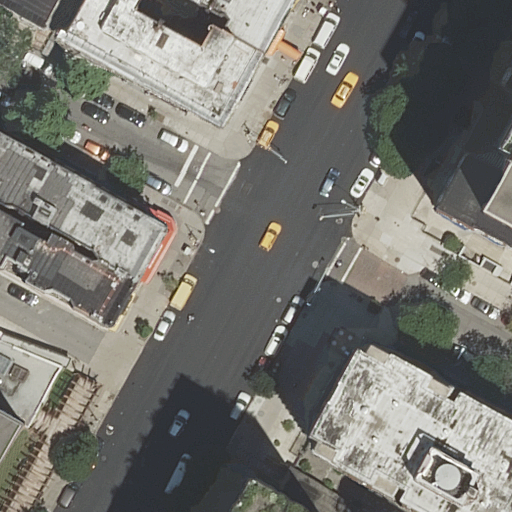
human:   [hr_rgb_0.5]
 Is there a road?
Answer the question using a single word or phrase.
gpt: yes

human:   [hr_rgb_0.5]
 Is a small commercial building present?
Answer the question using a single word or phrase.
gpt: no

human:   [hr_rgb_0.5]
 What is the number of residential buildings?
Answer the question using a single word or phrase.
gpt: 9

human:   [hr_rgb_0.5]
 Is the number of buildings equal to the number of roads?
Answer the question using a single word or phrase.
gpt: no

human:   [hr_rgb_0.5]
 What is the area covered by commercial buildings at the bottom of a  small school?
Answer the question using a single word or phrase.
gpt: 0m2

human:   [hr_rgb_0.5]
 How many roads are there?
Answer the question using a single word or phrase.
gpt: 4

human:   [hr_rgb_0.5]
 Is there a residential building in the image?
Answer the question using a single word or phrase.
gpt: yes

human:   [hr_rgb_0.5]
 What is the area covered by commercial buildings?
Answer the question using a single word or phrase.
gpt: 0m2

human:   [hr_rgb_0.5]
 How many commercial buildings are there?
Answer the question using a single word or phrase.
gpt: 0

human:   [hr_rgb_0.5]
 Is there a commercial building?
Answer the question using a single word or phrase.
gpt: no

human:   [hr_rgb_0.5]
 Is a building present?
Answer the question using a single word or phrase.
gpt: yes

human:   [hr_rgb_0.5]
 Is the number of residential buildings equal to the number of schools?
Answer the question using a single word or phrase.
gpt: no

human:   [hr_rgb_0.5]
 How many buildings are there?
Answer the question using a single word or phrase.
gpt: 9

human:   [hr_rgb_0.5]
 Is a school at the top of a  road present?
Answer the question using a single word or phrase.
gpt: no

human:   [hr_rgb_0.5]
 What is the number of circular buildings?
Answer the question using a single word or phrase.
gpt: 0

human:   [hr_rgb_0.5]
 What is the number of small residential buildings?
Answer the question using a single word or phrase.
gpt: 2

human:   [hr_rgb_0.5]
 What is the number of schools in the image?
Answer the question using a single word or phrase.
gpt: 1

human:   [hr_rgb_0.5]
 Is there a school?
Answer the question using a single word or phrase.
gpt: yes

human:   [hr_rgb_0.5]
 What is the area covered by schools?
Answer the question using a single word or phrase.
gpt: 190m2

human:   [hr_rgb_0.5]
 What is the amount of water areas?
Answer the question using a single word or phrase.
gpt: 0

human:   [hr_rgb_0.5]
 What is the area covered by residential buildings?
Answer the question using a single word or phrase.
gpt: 3972m2

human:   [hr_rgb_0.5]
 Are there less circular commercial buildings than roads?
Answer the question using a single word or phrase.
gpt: yes

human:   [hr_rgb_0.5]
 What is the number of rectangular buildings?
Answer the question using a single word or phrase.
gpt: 3

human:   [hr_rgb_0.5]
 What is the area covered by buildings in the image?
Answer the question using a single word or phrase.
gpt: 3972m2

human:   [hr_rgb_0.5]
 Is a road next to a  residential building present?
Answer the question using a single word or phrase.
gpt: yes

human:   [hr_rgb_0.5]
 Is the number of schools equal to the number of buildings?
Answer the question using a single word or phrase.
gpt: no

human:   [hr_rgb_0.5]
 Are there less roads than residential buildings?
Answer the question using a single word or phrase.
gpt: yes

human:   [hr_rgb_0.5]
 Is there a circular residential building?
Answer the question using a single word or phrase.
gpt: no

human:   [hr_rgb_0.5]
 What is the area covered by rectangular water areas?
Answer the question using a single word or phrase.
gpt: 0m2

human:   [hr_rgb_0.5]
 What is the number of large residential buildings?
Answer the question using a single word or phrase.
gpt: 2

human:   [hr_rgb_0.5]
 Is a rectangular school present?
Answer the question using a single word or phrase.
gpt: yes

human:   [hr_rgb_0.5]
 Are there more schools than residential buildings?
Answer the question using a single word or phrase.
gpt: no

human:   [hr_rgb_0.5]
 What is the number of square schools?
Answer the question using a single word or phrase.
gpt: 0

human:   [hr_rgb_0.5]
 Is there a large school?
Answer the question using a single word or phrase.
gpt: no

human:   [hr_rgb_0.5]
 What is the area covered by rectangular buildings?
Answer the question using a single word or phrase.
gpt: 494m2

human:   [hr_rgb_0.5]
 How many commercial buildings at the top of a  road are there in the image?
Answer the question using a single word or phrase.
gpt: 0

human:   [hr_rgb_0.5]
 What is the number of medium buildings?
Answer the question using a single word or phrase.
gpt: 5

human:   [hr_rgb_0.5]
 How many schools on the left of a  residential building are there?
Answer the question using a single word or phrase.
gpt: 1

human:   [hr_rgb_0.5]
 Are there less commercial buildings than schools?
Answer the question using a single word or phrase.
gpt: yes

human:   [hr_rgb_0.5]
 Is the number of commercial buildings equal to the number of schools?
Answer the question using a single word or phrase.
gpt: no

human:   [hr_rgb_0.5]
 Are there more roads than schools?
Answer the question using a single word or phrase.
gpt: yes

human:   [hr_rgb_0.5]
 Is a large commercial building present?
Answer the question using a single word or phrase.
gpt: no

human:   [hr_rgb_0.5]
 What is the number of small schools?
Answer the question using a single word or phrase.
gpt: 0

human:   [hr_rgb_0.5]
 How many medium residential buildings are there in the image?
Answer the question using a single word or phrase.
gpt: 5

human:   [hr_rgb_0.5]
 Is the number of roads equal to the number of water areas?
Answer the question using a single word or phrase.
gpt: no

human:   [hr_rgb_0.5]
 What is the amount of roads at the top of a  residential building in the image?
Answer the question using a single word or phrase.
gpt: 4

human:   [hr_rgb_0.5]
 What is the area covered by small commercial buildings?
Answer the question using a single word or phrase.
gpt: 0m2

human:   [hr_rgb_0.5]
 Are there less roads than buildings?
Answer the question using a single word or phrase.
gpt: yes

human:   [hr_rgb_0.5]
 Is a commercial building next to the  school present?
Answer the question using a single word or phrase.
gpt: no

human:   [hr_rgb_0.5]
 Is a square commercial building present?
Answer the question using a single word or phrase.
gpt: no

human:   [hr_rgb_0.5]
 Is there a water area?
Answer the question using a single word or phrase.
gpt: no

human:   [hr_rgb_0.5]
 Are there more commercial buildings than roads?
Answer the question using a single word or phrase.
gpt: no

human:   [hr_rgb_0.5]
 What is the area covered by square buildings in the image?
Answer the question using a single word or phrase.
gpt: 0m2

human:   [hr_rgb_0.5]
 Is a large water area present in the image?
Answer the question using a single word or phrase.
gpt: no

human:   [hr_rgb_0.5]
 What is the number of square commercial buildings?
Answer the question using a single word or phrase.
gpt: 0

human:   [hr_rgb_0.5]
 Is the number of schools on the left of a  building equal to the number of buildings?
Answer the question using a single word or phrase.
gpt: no

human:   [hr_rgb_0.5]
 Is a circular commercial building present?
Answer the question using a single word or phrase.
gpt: no

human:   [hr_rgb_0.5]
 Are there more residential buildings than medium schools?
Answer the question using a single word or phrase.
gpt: yes

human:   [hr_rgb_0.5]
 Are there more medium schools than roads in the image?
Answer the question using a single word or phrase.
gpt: no

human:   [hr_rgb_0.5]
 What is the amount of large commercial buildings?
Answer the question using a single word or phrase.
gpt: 0

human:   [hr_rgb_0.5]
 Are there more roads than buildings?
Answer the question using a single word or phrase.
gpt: no

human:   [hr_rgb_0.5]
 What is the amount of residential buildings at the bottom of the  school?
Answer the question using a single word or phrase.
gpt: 2

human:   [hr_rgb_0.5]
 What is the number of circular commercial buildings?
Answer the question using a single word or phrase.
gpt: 0

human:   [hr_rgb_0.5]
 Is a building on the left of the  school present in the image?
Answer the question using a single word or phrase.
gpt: no